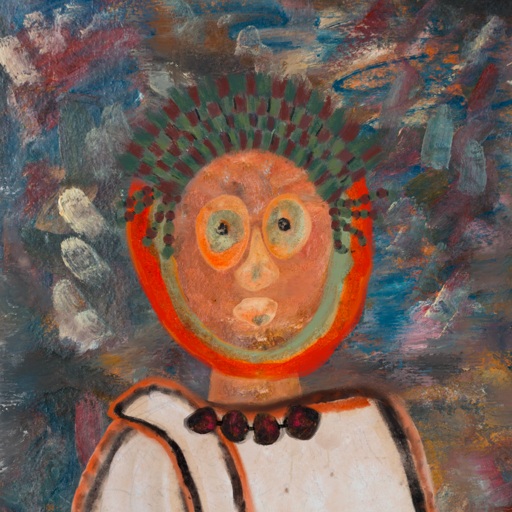
Background: Boggyland, Head And Neck Front: Boggyland, Face Front: Childish, Bust: Roy_Bahadur, Hair Front: Sisters, Head Accessory: After_Raid_Crown, Second Necklace: Blank, Necklace: Mosgoul, Baby: Blank